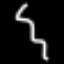
Label: squiggle